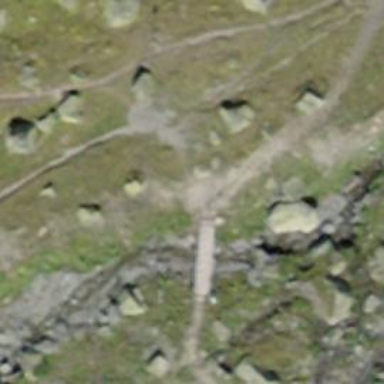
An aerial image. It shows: Path leading to bridge.